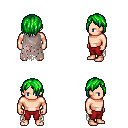
a pixel art fantasy rpg character, male body template, human, light skin, gray tattered cape, red pants, green bangs hairstyle, four views (front, back, left, right), 2x2 character sprite sheet, small pixel art, hard edges, no anti-aliasing